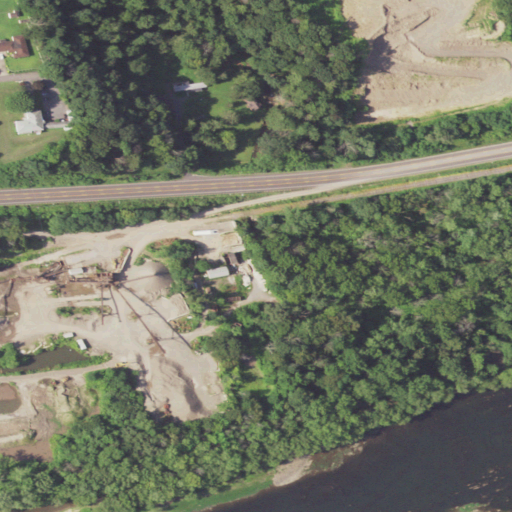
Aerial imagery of valley in Pennsylvania named Sybert Hollow containing deciduous forest, barren land, herbaceous wetlands, mixed forest, medium intensity development, low intensity development, open water, open development, high intensity development, woody wetlands, pasture, cultivated crops, and grassland